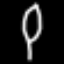
Label: leaf